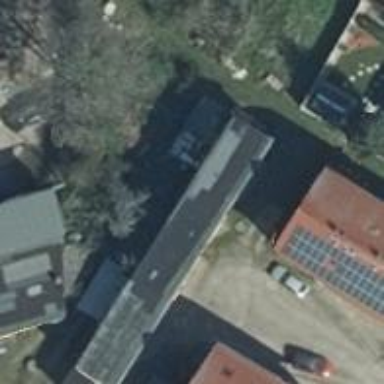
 made of tar paper. The roof is oriented along the shed."